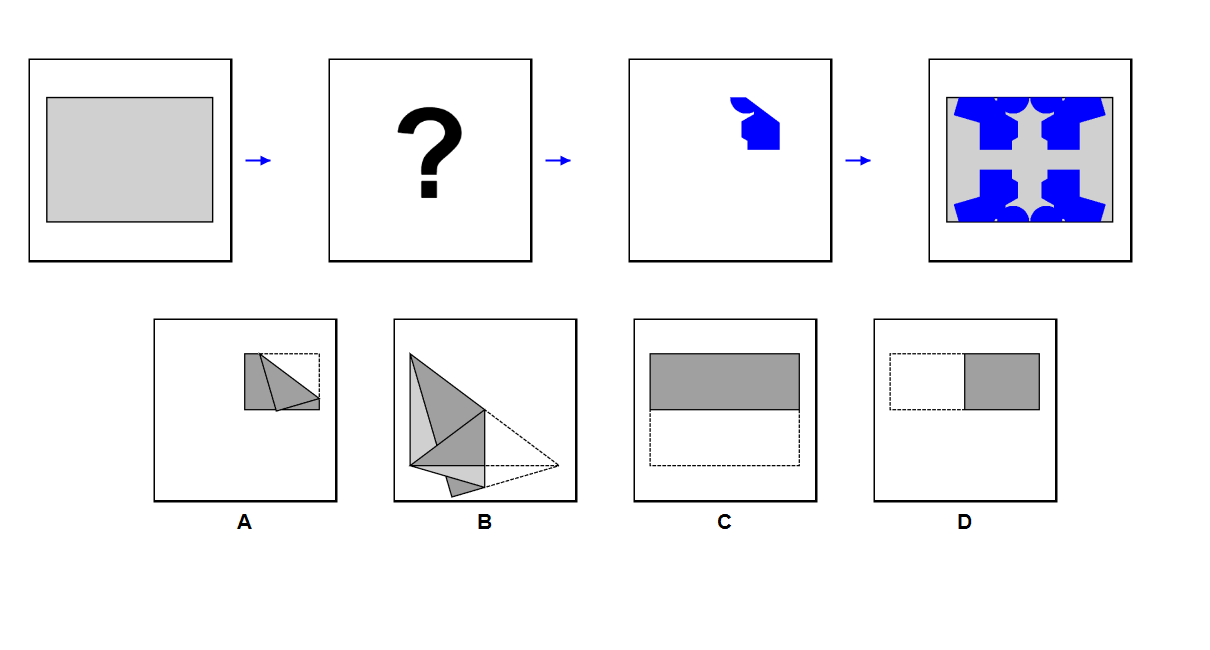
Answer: B